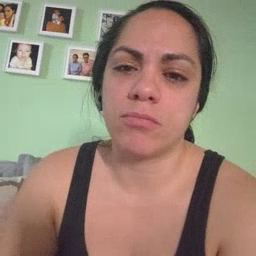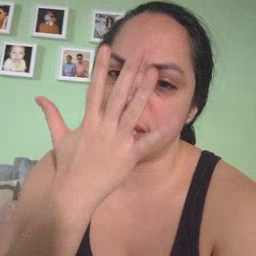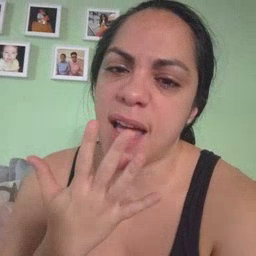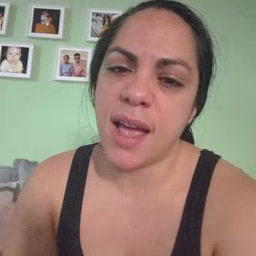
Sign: sad